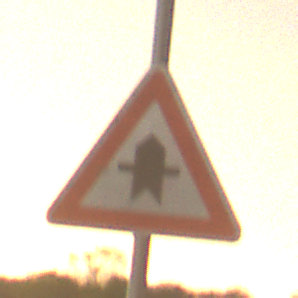
Verkehrszeichen: Vorfahrt
Umgebung: Outdoor, Nature
Tageszeit: Night
Wetter: Clear
Licht: Natural
Jahreszeit: NotSpecified
Kontrast: LowContrast